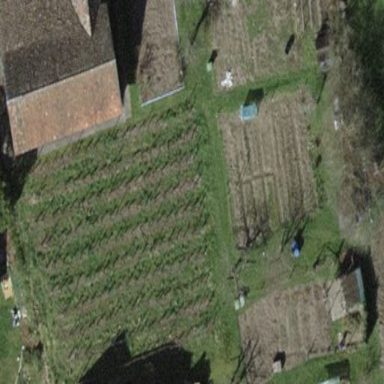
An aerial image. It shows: Vineyard where grapes are grown.